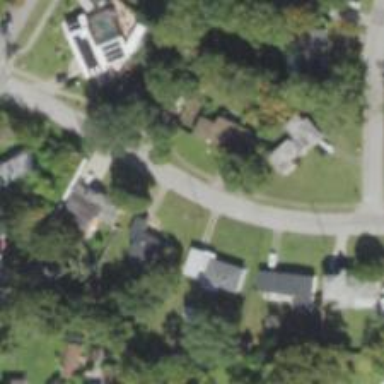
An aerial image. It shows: Residential road with sidewalk on the left side.